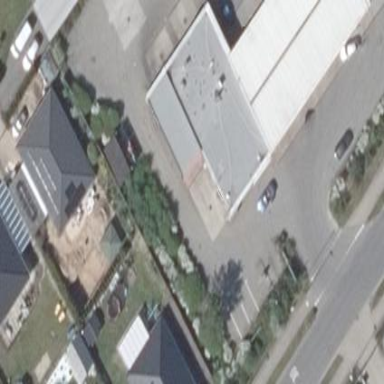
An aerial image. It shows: Building housing fuel station.